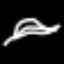
Label: leaf